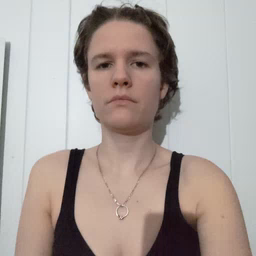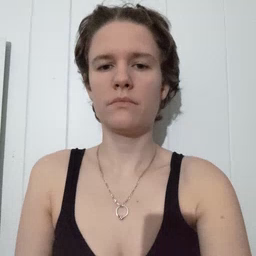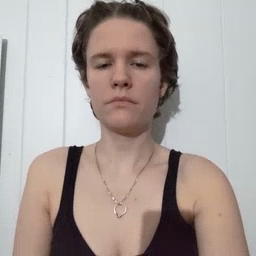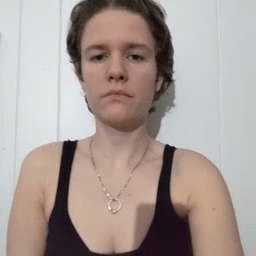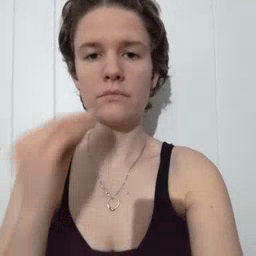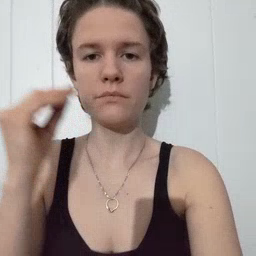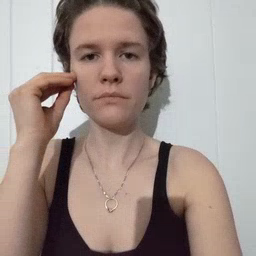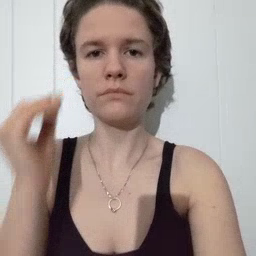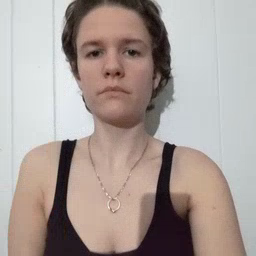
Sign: home